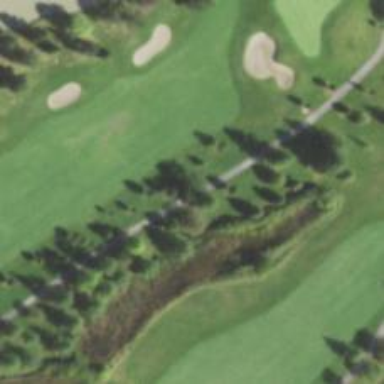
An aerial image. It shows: Service road designated as golf cart path.